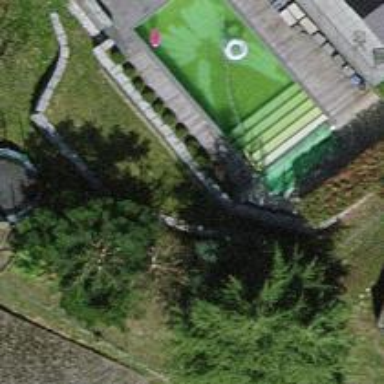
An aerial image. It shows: Swimming pool located in leisure land.